Field crop: maize
Growth stage: 2
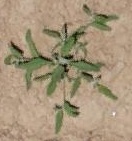
Species: atriplex